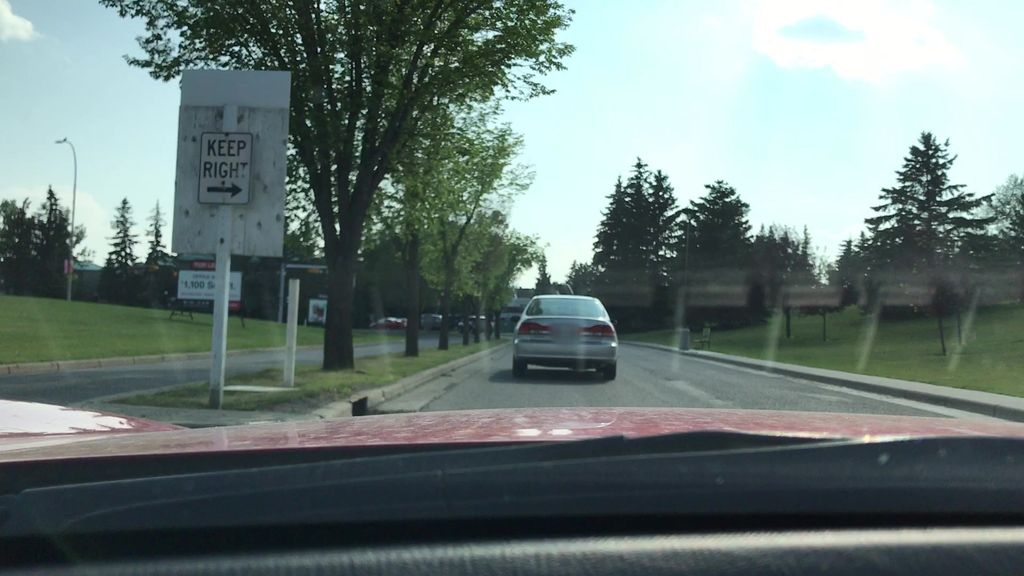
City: calgary